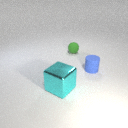
small blue rubber cylinder in front of small green rubber sphere